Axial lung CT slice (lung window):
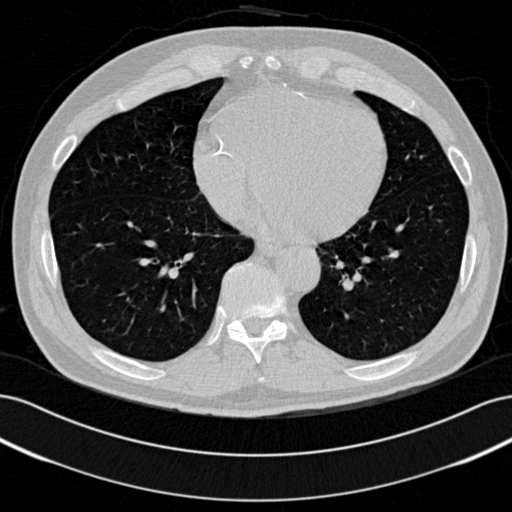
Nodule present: no